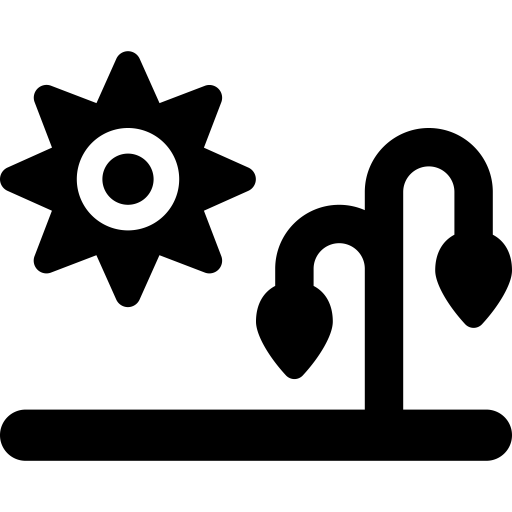
Tags: icon, FontAwesome, fa-icon, solid, sun, plant, wilt